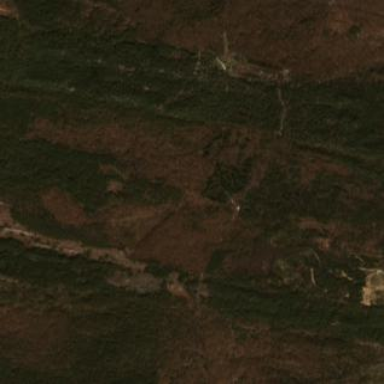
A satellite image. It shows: Forest with mix of leaf types.